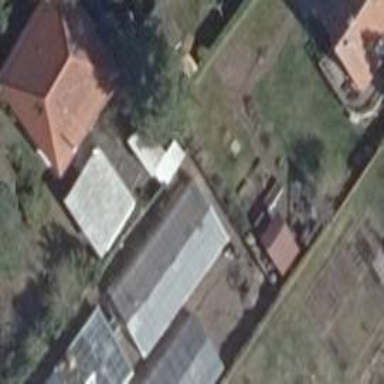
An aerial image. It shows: Greenhouse.